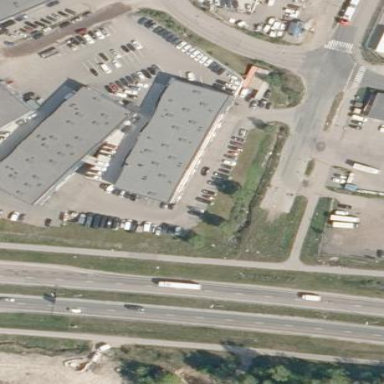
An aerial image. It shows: Warehouse used for storage.